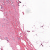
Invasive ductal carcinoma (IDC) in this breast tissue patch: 0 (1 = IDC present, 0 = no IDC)